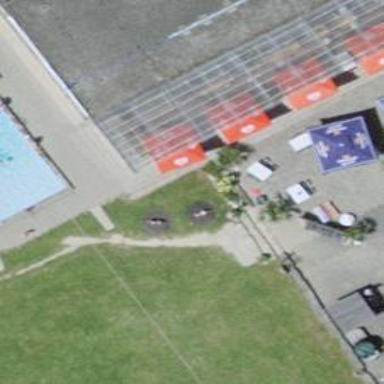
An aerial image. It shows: Playground with springy equipment.